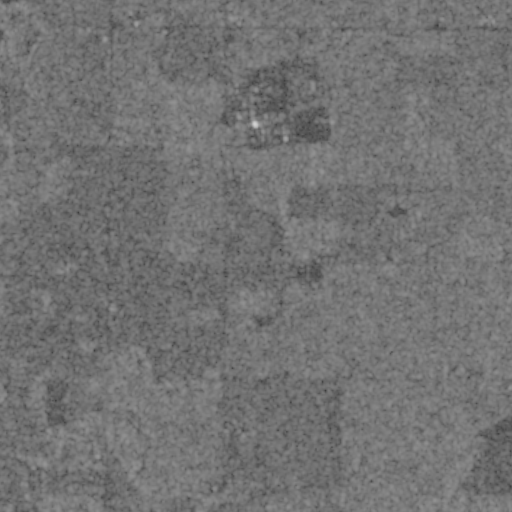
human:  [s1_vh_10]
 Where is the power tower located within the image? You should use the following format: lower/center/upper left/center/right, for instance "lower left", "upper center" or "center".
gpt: The power tower is located in the left of the image.
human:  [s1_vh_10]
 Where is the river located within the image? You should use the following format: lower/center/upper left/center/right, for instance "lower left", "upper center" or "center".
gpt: The river is located in the lower of the image.
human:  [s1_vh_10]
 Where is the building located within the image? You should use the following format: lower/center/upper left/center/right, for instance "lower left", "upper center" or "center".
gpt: There is no building in the image.

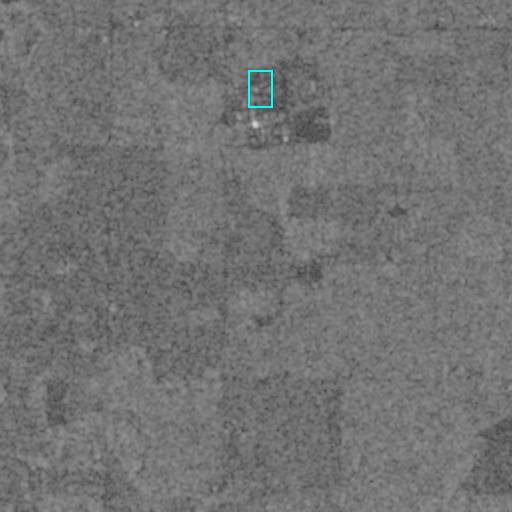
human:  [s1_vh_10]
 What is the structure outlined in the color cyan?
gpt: The structure outlined in cyan is a building.
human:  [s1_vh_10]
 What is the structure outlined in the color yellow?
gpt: There is no yellow outline.